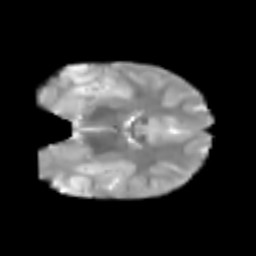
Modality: T2w
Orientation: coronal
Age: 7
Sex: male
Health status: healthy